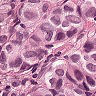
Metastatic tissue present: yes